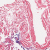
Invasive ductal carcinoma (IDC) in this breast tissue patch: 0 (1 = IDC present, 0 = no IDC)